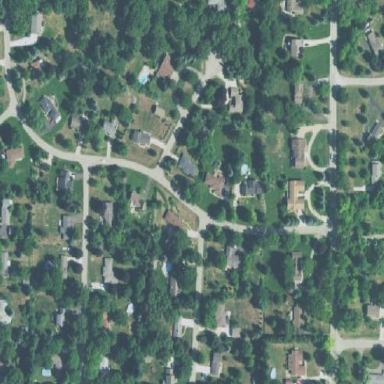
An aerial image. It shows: This residential area consists of single-family homes.